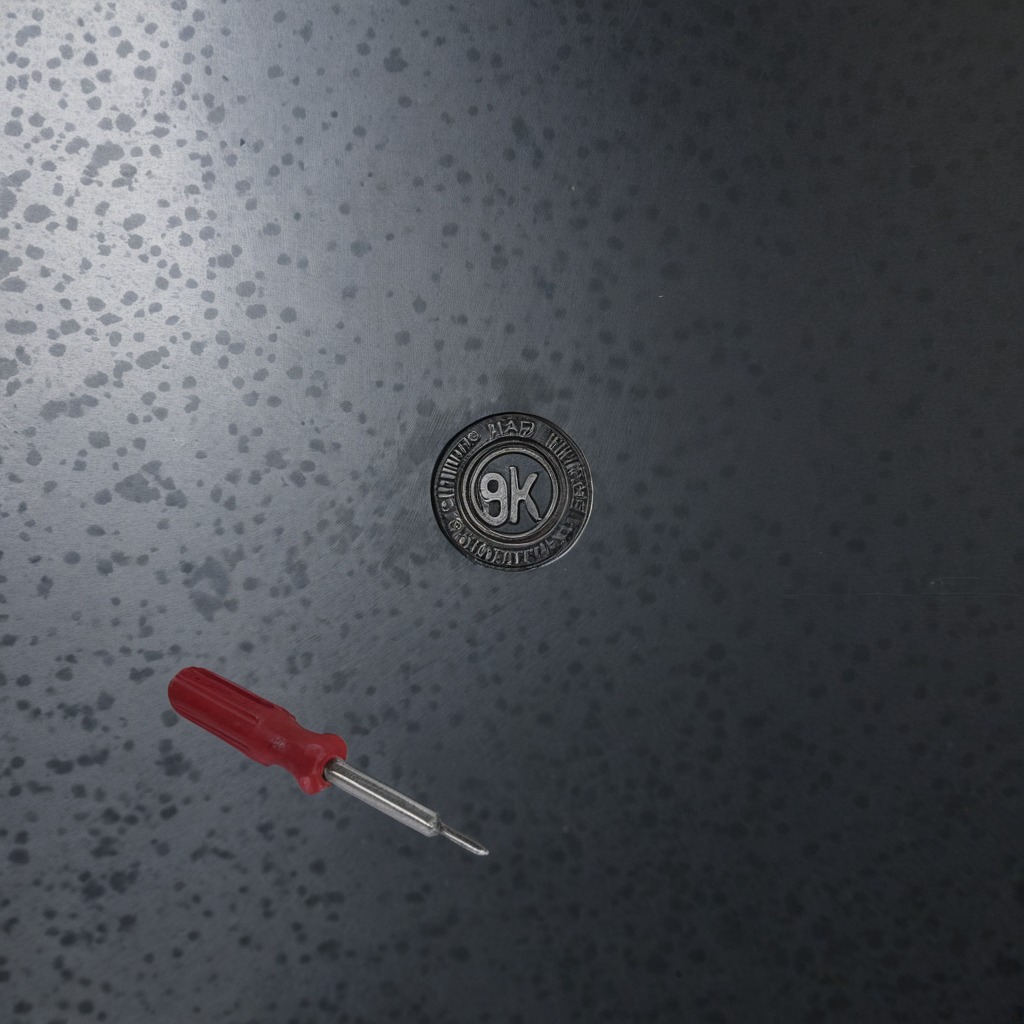
A screwdriver is lying on the cold steel table in a mining workshop.